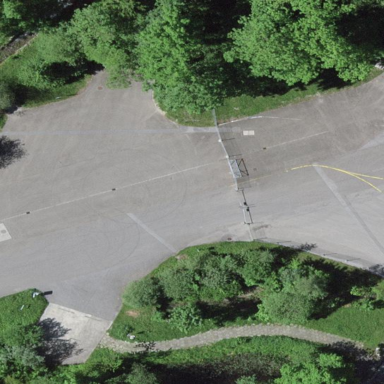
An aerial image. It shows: Parking area with surface.